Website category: phone
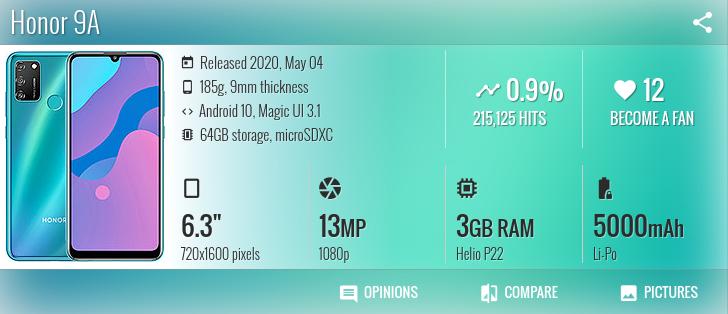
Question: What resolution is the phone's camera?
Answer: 1080p

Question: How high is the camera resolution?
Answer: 1080p

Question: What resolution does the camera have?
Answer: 1080p

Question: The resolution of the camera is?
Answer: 1080p

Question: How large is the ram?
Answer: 3 GB RAM

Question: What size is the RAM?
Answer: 3 GB RAM

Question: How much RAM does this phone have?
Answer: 3 GB RAM

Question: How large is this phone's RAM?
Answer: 3 GB RAM

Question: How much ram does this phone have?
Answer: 3 GB RAM

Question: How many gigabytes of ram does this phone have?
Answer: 3 GB RAM

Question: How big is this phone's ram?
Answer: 3 GB RAM

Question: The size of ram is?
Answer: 3 GB RAM

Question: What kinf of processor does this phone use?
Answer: Helio P22

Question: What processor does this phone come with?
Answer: Helio P22

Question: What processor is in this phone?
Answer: Helio P22

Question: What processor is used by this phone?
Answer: Helio P22

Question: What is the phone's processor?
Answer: Helio P22

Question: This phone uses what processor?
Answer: Helio P22

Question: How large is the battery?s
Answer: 5000 mAh

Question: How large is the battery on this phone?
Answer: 5000 mAh

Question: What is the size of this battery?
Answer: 5000 mAh

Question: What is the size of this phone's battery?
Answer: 5000 mAh

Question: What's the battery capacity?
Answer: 5000 mAh

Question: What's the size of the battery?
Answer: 5000 mAh

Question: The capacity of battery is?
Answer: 5000 mAh